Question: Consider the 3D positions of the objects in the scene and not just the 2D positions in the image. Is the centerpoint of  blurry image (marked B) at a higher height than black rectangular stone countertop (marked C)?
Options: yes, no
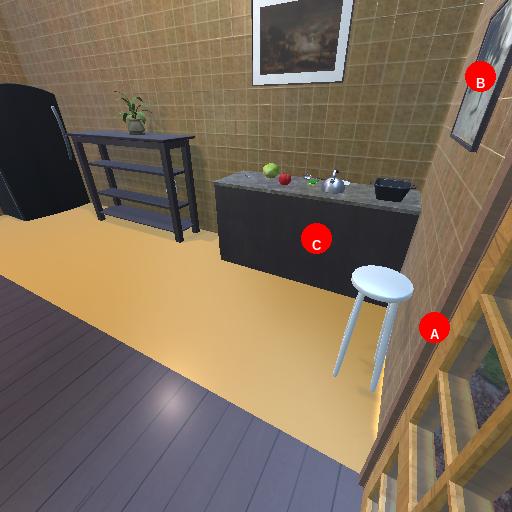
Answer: yes